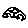
Label: car